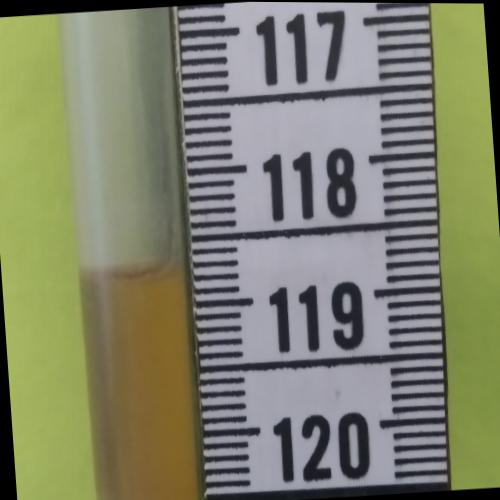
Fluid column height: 118.7 cm